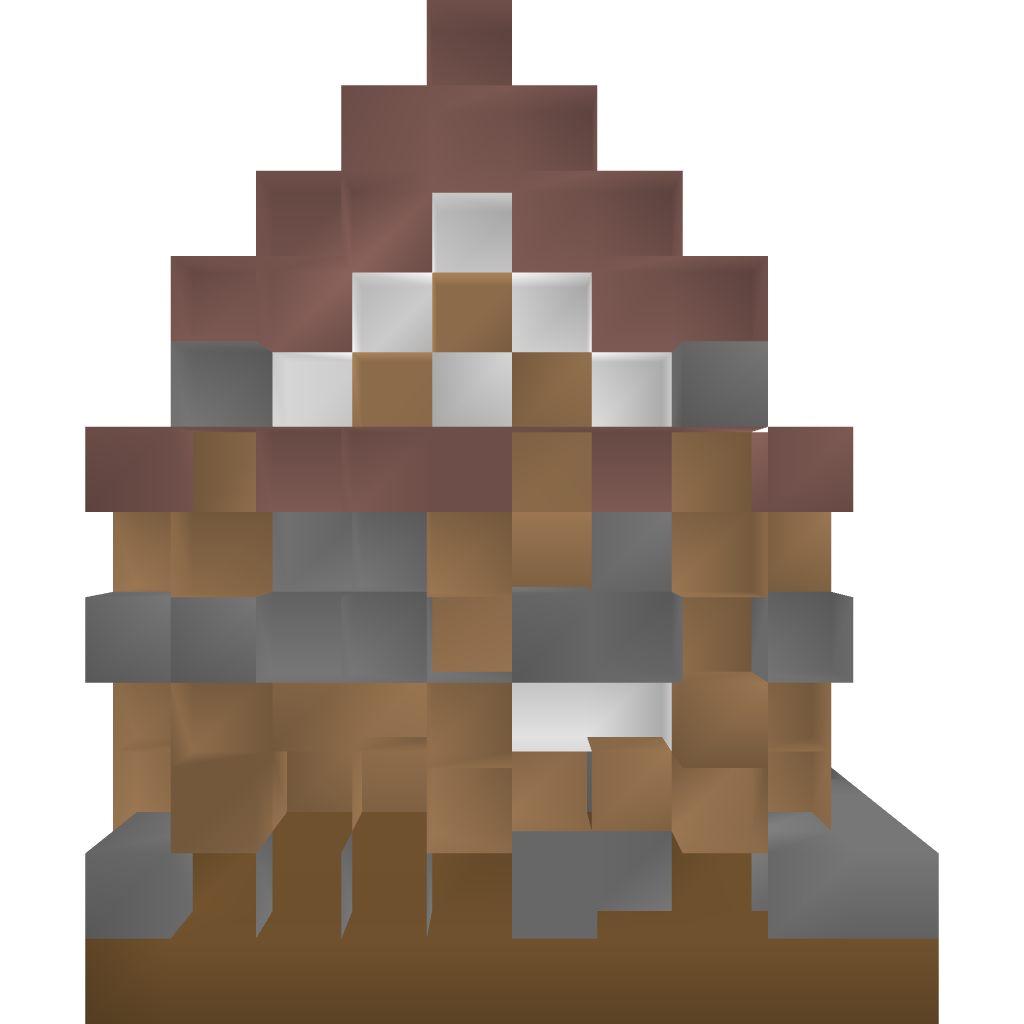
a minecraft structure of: Basic Survival House 1 bad low quality